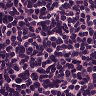
Metastatic tissue present: no